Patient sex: M
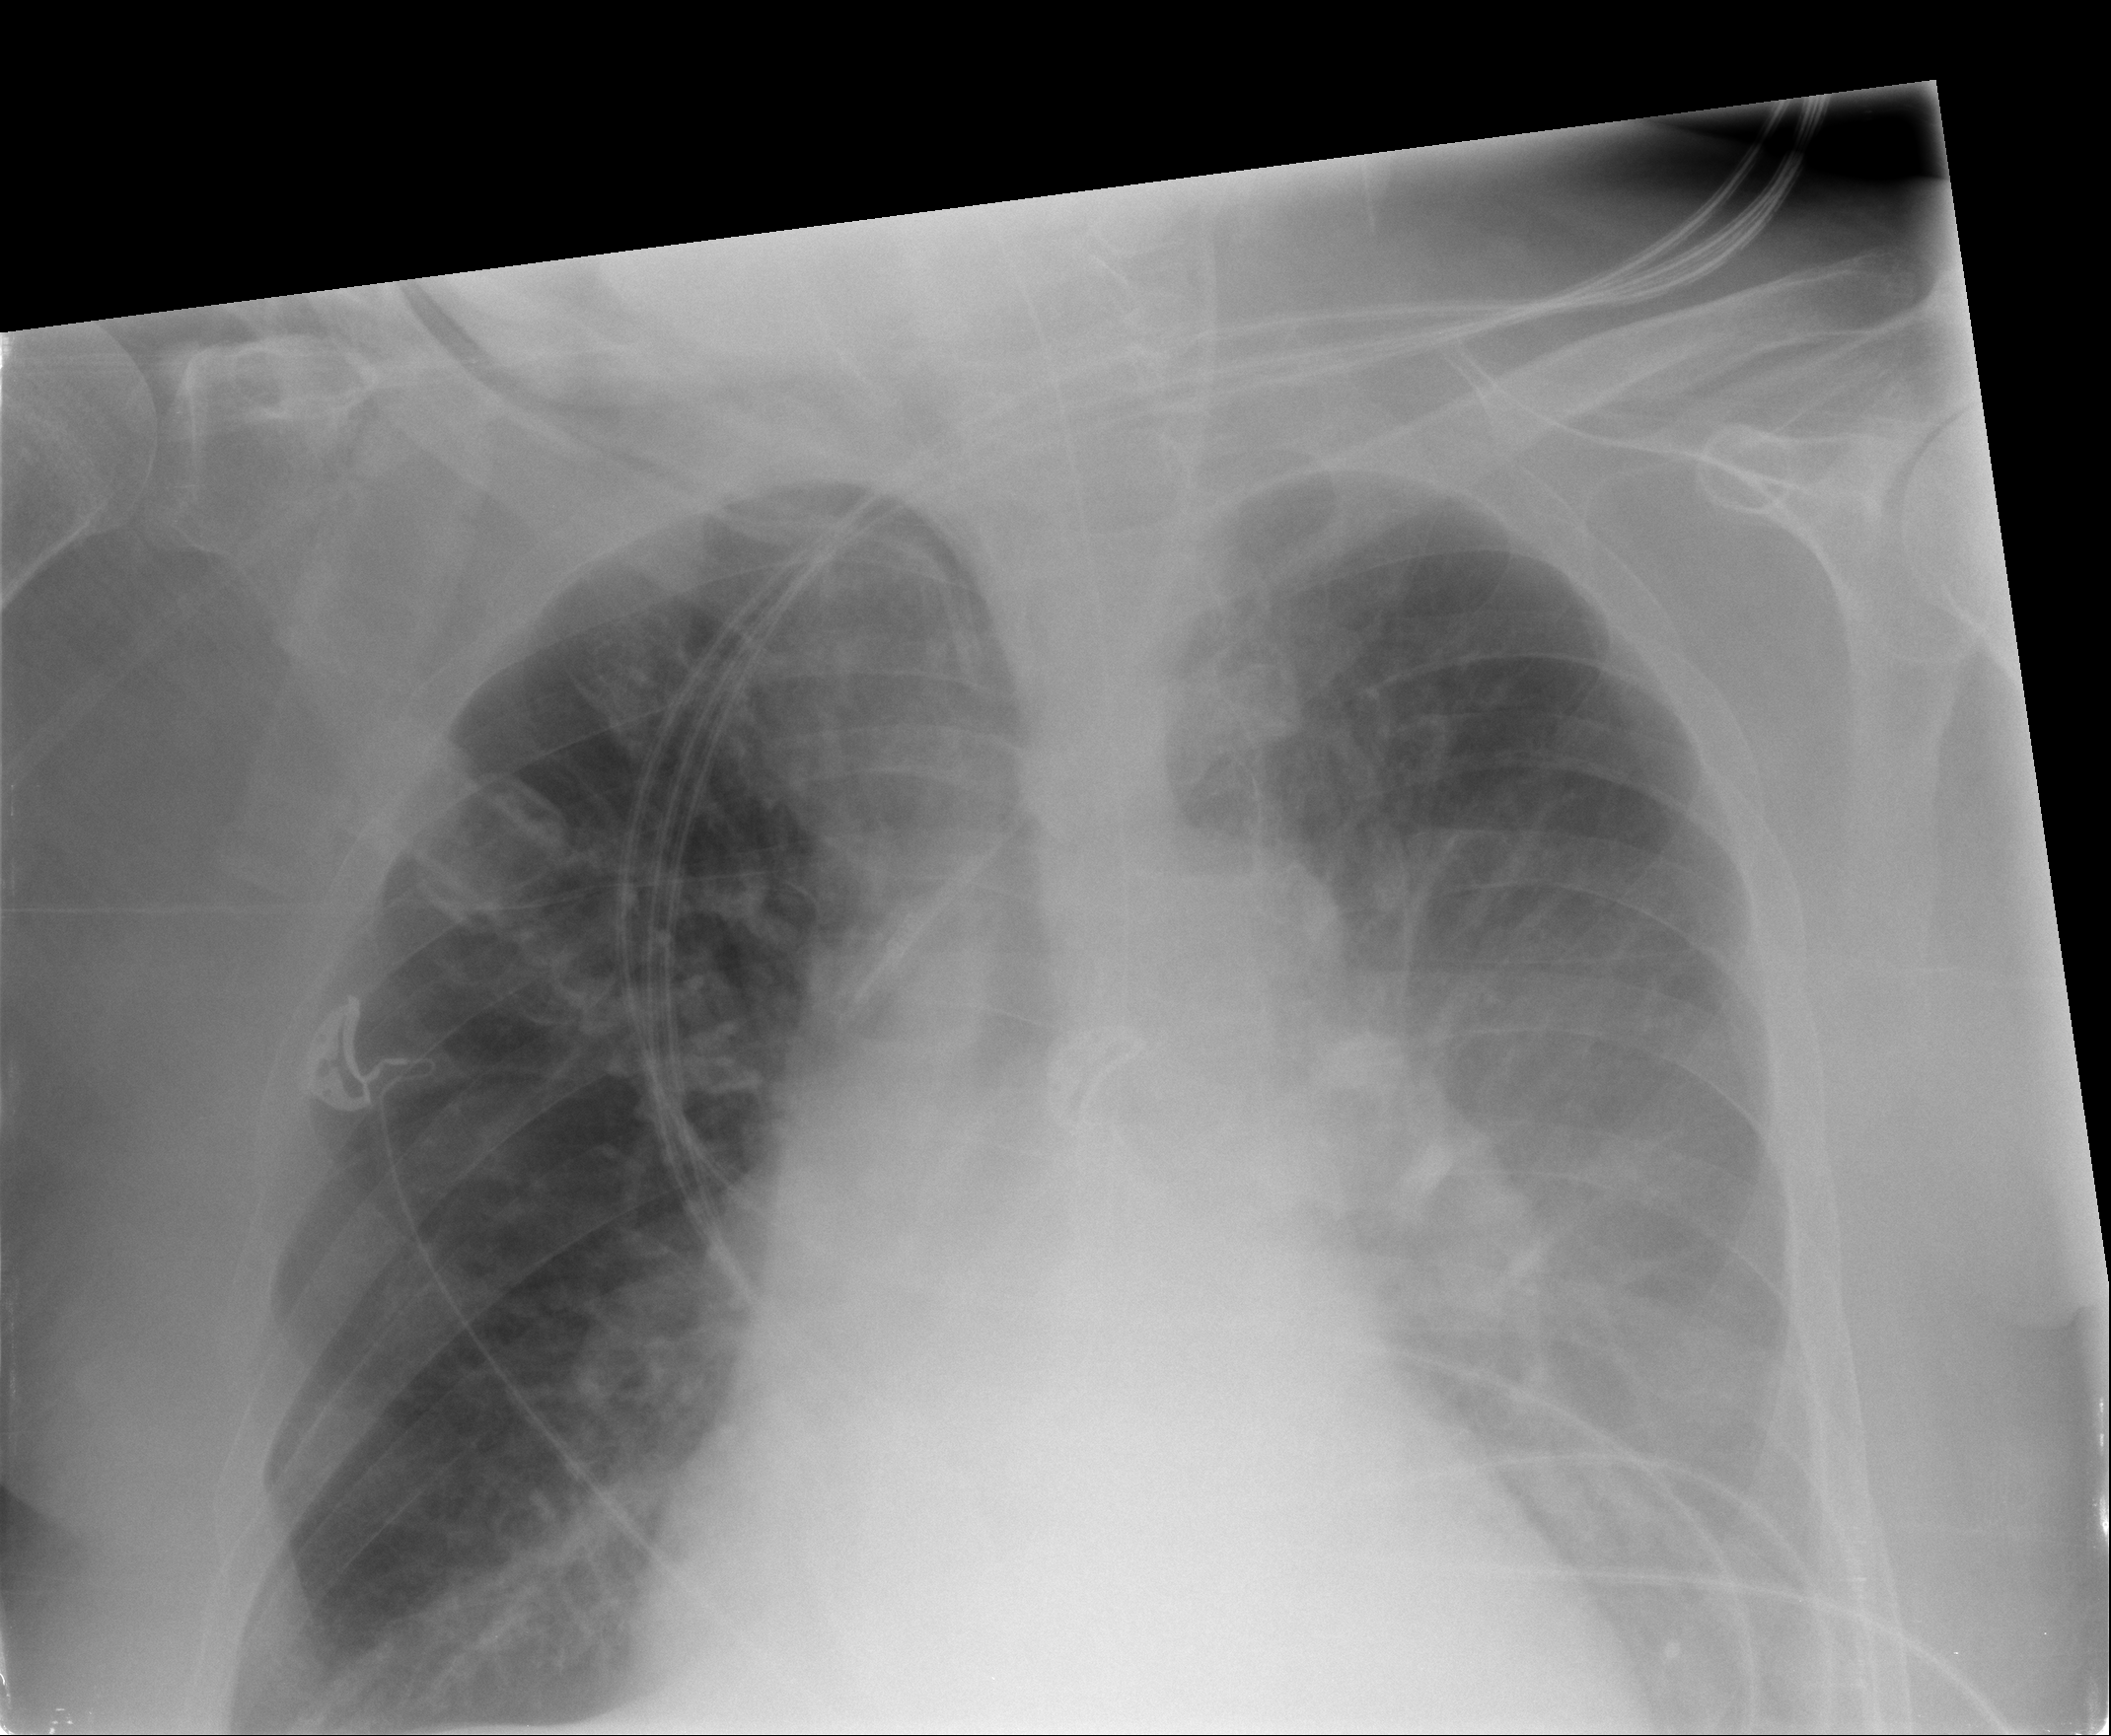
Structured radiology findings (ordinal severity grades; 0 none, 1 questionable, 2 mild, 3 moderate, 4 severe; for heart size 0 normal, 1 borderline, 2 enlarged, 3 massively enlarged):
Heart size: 2
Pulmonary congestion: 2
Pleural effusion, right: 0
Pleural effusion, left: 2
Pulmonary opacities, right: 0
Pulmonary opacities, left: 2
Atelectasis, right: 0
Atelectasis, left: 2